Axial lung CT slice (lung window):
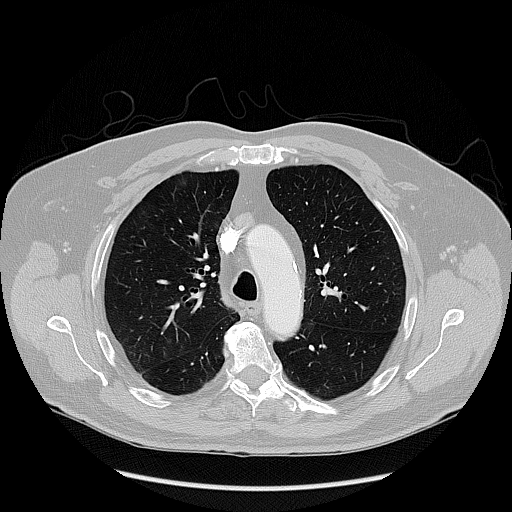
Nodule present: no